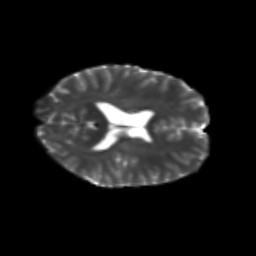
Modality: T2w
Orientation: axial
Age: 25
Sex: female
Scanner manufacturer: siemens
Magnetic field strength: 3 T
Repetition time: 3.5 s
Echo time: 0.104 s